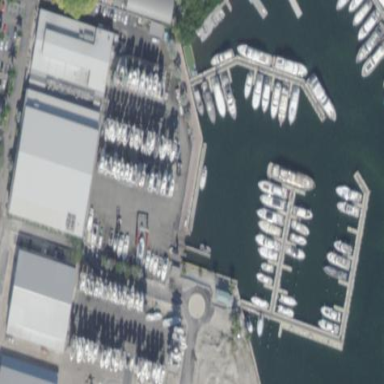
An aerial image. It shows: Marina on leisure land.